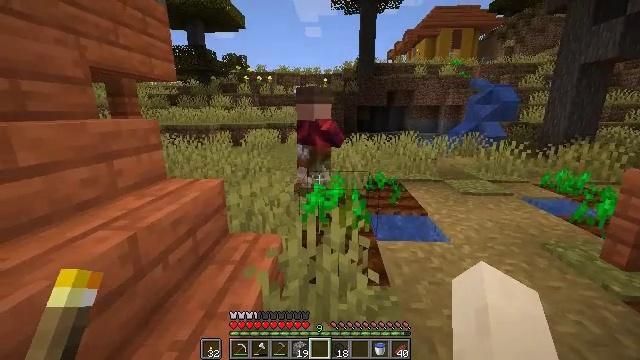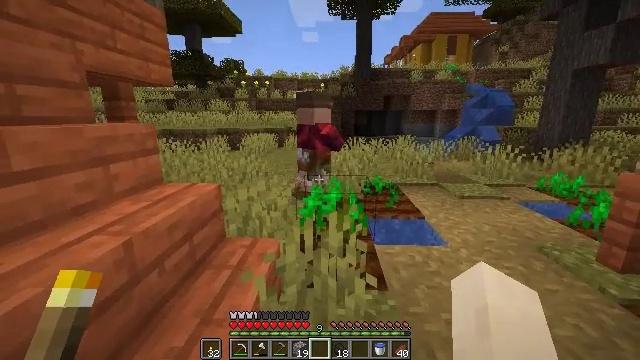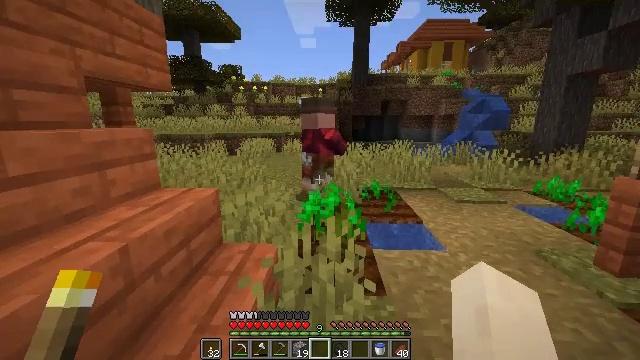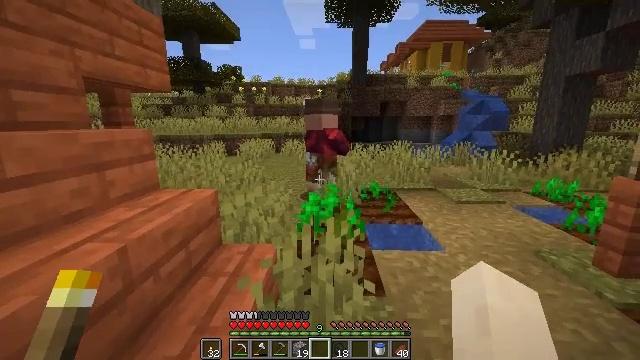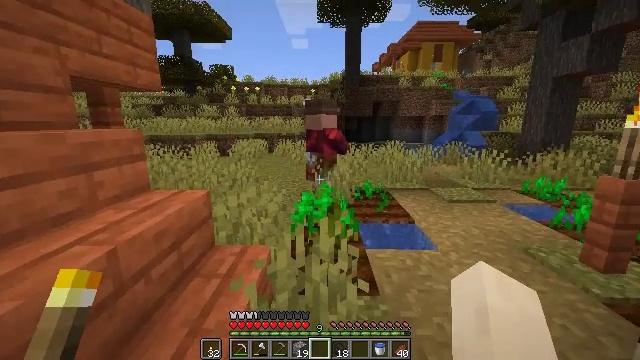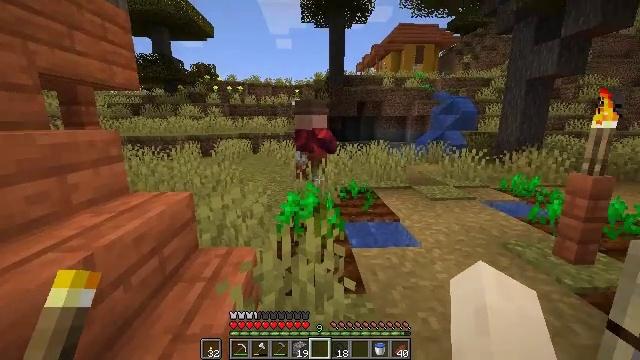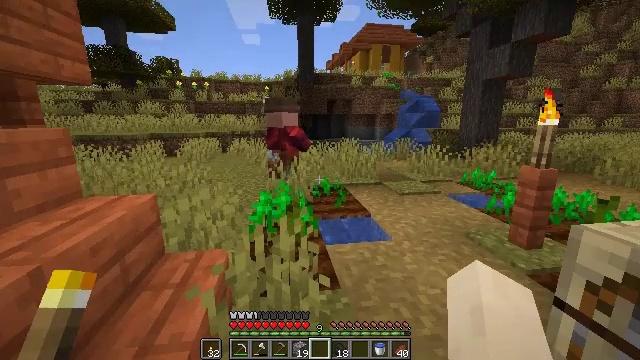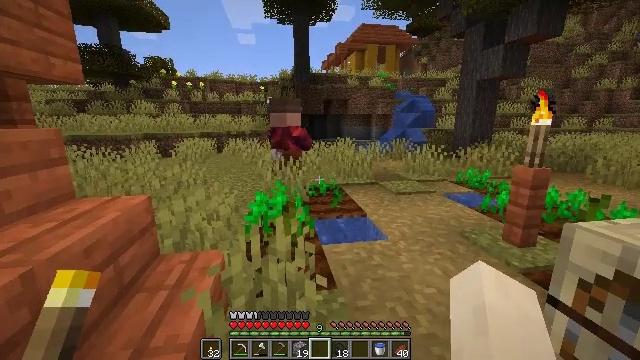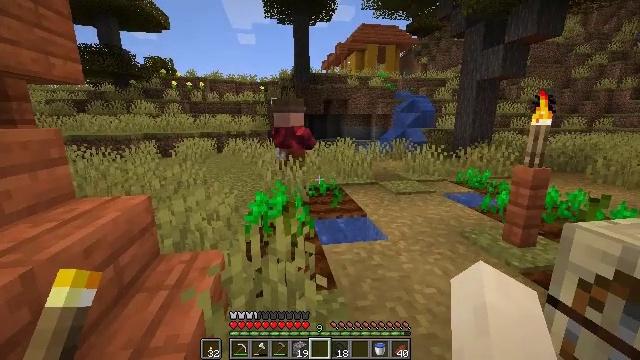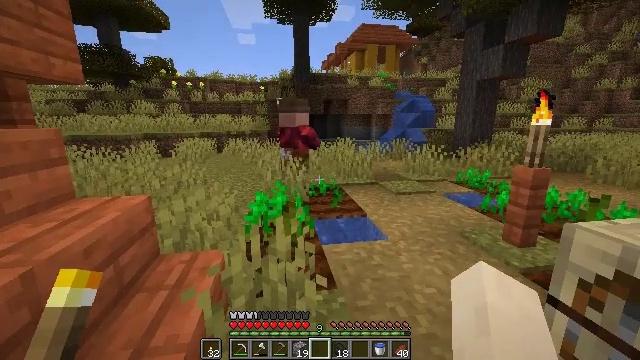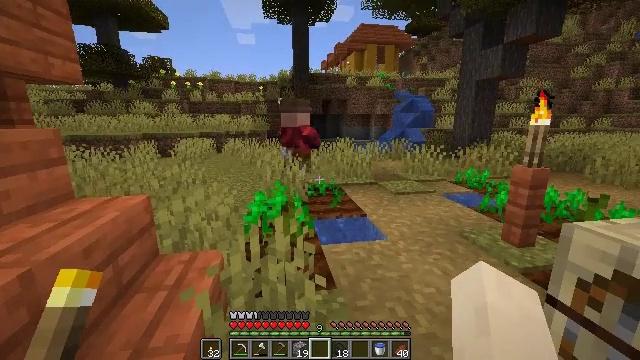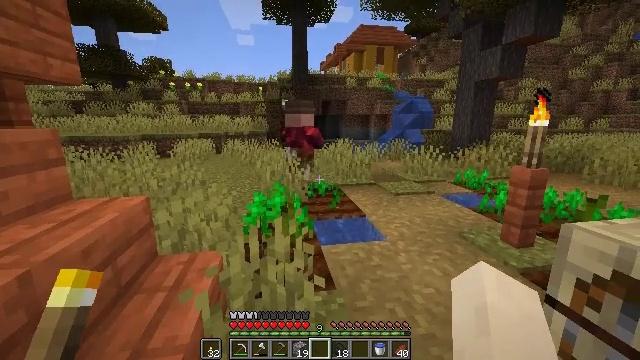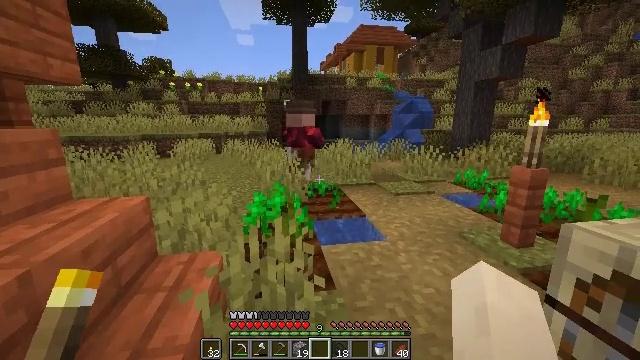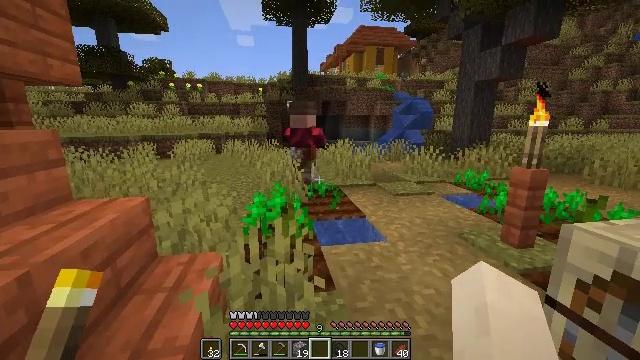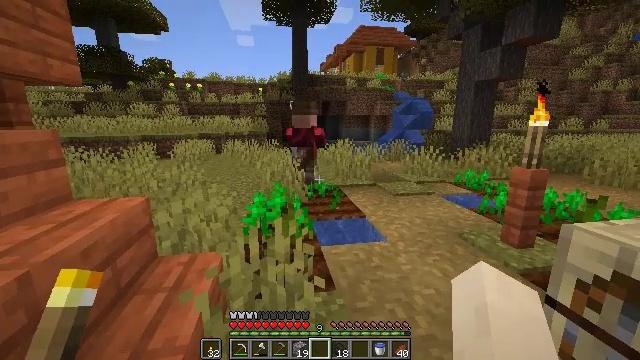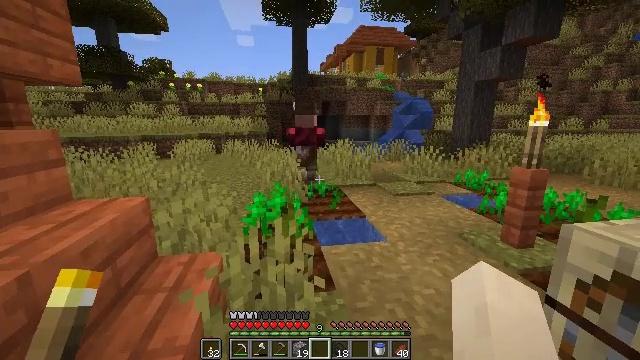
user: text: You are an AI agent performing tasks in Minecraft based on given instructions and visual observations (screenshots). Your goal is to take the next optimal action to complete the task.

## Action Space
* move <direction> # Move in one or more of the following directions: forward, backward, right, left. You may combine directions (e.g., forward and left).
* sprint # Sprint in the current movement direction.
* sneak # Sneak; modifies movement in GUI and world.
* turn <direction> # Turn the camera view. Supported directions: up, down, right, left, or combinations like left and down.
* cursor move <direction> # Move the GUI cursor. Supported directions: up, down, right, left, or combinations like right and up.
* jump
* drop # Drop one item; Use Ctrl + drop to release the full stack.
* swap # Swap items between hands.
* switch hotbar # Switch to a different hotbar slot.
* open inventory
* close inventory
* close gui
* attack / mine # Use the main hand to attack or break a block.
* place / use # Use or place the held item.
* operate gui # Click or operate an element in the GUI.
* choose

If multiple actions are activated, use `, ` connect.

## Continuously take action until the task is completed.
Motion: motion action
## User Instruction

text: Left click on the fletching table to mine it.
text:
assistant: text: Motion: no_op
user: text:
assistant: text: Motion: turn up
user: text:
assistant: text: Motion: no_op
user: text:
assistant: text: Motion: turn right
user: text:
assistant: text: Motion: turn right
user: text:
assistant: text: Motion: turn right
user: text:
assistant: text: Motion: no_op
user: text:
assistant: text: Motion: no_op
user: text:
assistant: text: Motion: no_op
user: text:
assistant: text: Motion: no_op
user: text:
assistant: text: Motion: no_op
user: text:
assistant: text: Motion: no_op
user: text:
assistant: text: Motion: no_op
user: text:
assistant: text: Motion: no_op
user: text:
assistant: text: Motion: no_op
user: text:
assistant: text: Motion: no_op
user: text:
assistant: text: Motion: move back
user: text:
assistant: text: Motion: move back
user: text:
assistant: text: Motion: move back
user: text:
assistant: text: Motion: move back
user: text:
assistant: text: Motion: move back
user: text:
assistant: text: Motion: turn right
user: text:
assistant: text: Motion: turn right
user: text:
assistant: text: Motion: turn right
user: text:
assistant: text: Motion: no_op
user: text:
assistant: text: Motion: no_op
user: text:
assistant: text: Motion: no_op
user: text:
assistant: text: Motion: no_op
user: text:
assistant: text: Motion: no_op
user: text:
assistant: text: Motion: no_op